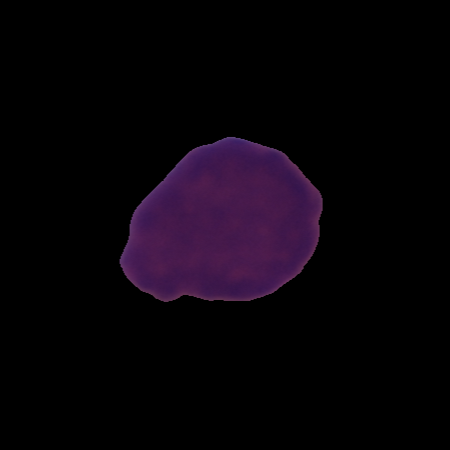
Label: healthy